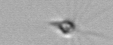
Label: Calciopappus